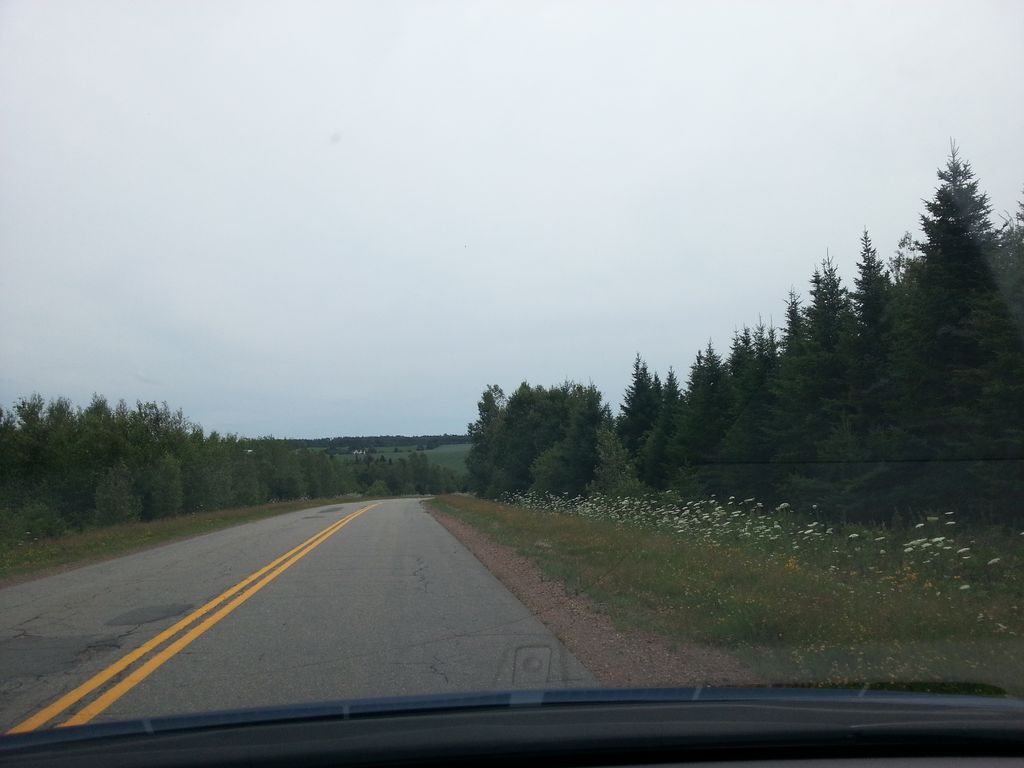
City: charlottetown